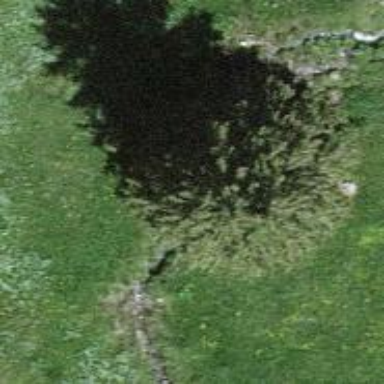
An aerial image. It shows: Single tag "natural: tree."